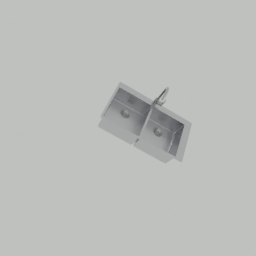
Label: appliances